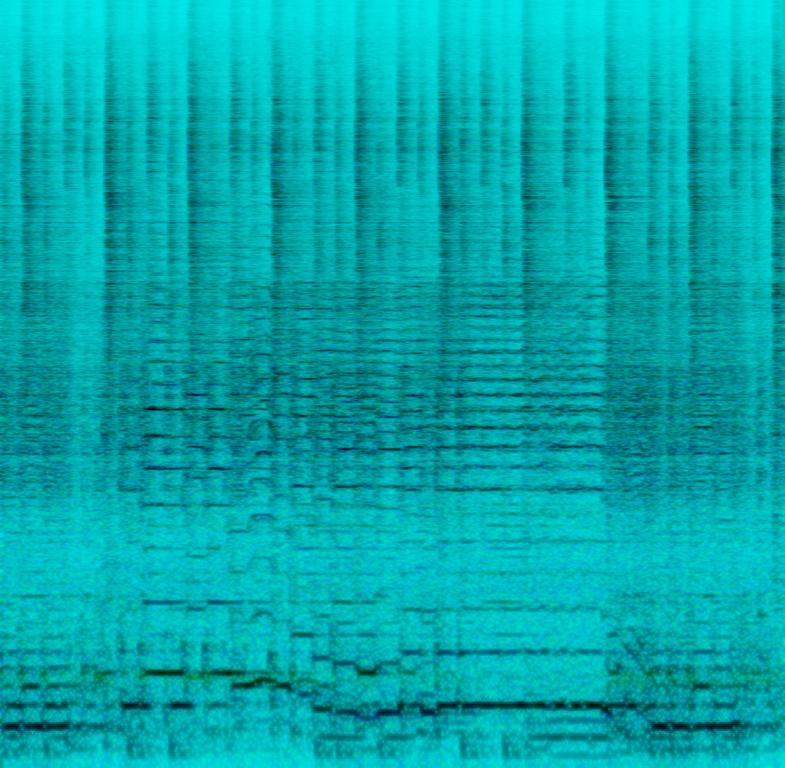
This music is an Electric Guitar instrumental. The tempo is fast with a dissonant background score . There is the sound of people talking in the background. The music is superimposed on a track which doesn’t seem to be in sync. The lead however is powerful, loud, intense and emphatic. This is a Rock Instrumental.